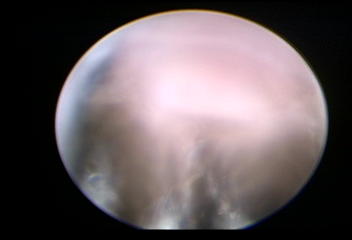
Modality: WLC
Class: Normal mucosa
Bladder cancer association: No